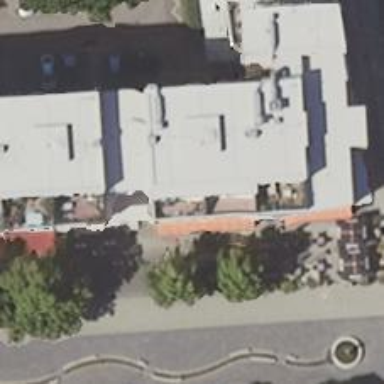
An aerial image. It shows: Restaurant.